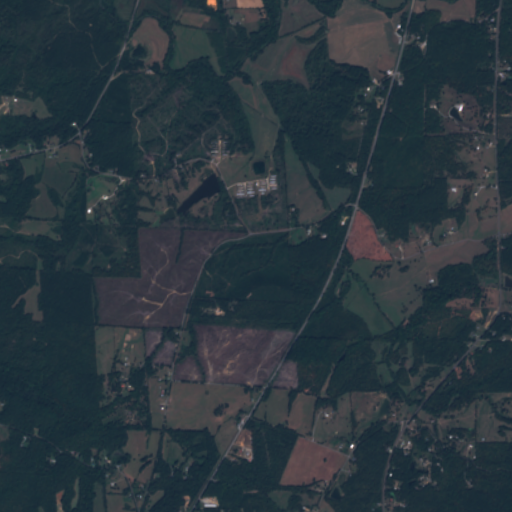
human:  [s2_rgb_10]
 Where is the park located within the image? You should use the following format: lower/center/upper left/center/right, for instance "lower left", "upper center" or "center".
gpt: The park is located in the lower left of the image.
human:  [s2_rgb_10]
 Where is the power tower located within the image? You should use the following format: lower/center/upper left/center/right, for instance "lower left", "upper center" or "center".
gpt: There is no power tower in the image.